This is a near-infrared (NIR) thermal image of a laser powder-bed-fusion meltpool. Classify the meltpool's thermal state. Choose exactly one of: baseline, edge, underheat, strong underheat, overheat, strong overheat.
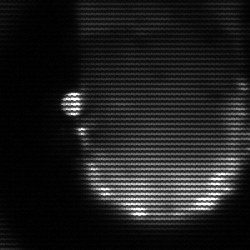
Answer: baseline